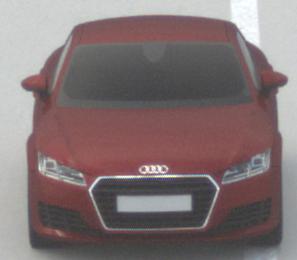
Make: Audi
Model: TT Coupé 1.8 TFSI
Detailed model: TT (8S) Coupé
Model produced from: 2015/08
Model produced until: 2018/06
Doors: 3
Color: red
Road condition: dry road
Daytime: midday
Contrast: low contrast